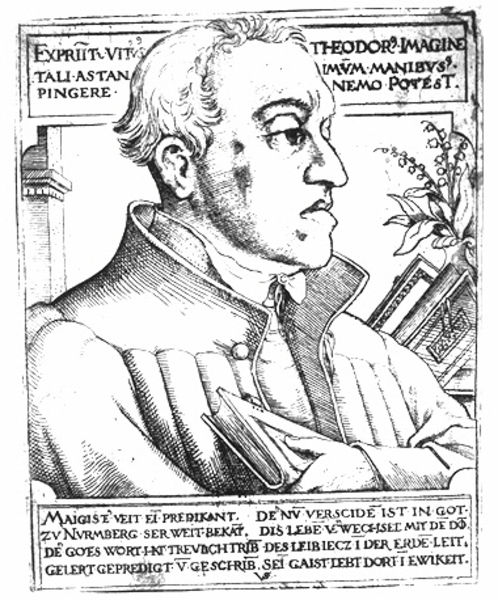
Titel: Bildnis des Veit Dietrich
Künstler: Virgil Solis
Institution: (Seriendruck)
Schlagwörter: blätter, hand, kopf, mann, weiß, blume, blumen, frisur, grau, haar, mund, nase, ohr, pfeiler, profil, schwarz, stirn, säule, säulen, tisch, blick, blüte, hemd, jacke, jung, richter, architektur, augen, bibel, falten, gesicht, halten, kragen, mensch, rahmen, tod, bildnis, hals, herr, portrait, porträt, auge, gewand, haare, mantel, reich, pflanze, bruststück, gotik, kinn, knopf, lippen, locken, rechts, vase, deutschland, schrift, bücher, schreibtisch, grafik, graphik, pilaster, rand, tafel, collar, face, formal, kartusche, nose, painting, ernst, inschrift, looking, print, deutsch, wange, knöpfe, dreiviertelprofil, name, buch, bayern, druck, radierung, stich, schwarzweiß, text, augenringe, beschriftung, lilie, pupille, braue, pult, wissenschaftler, profile, pfarrer, flower, man, priester, romanik, eyes, suit, lesepult, gelehrter, plants, drawing, paper, maiglöckchen, kupferstich, black and white, coat, etching, sketch, jacket, writing, tie, nürnberg, letter, newspaper, latein, lateinisch, ink, italian, zeichnug, art, theodor, book, shading, lid, seriendruck, hilzschnitt, comic, latin, library, scholar, serious, nachruf, magister, nürnber, straß7veilchen, lateinischer text, grosser kopf, caption, font, type, hairline, buxh, expriit, theodore, imagine, nuremberg